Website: lowes
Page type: order-tracking
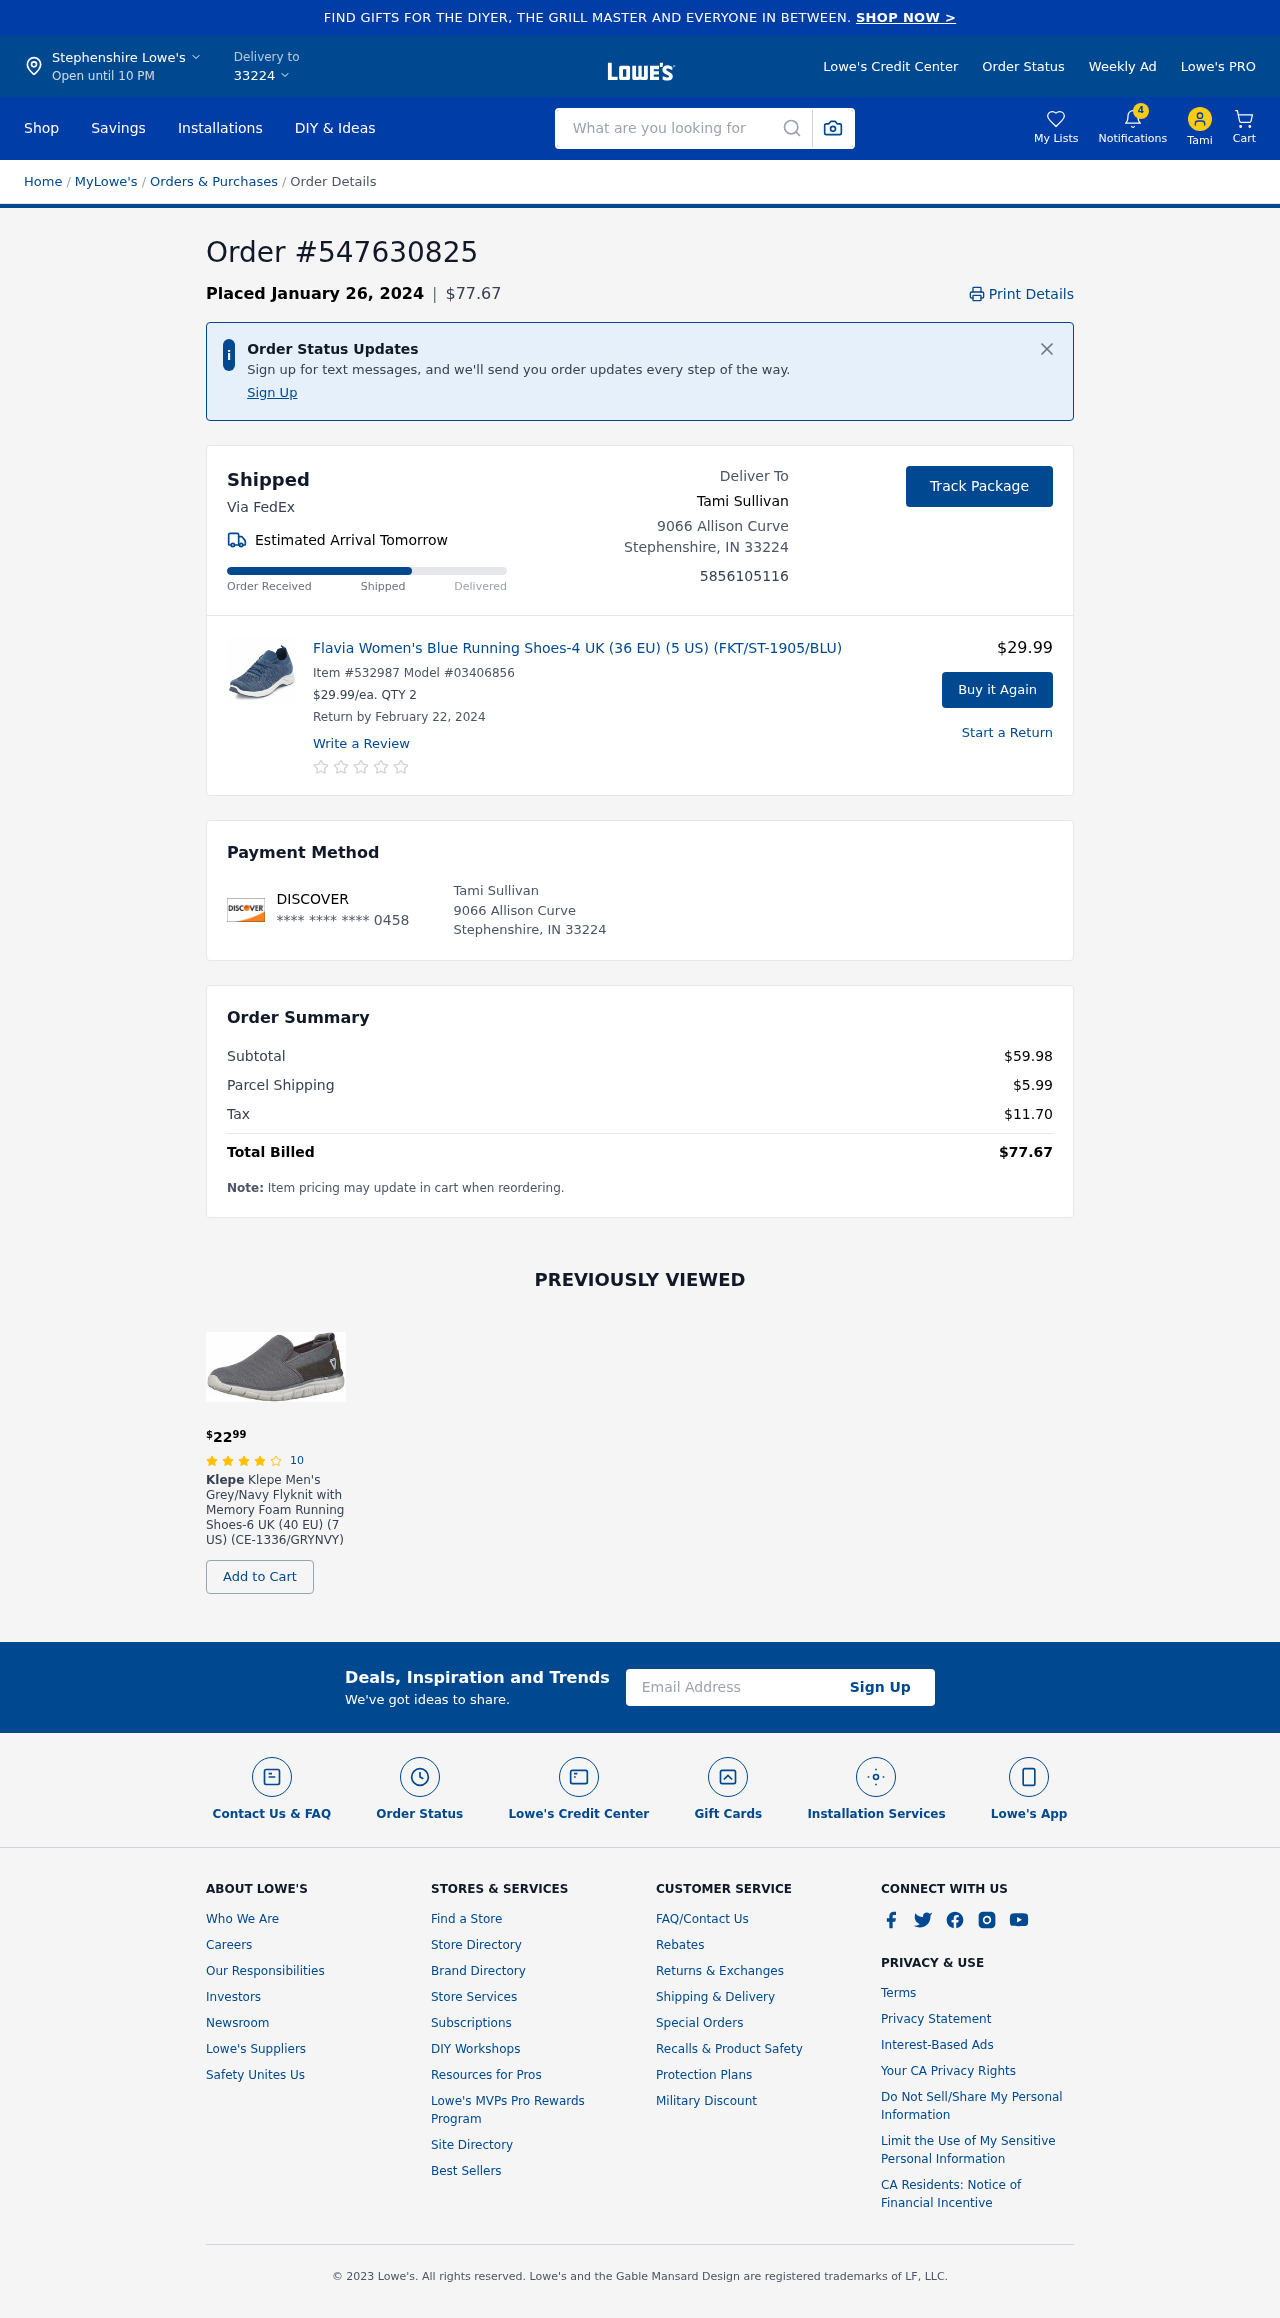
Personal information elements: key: PII_CARD_LAST4
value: **** **** **** 0458
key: PII_CARD_TYPE
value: DISCOVER
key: PII_CITY
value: Stephenshire Lowe's
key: PII_CITY_STATE_ZIP
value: Stephenshire, IN 33224
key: PII_EMAIL
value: tami.sullivan@yahoo.com
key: PII_FIRSTNAME
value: Tami
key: PII_FULLNAME
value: Tami Sullivan
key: PII_PHONE
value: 5856105116
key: PII_POSTCODE
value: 33224
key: PII_STREET
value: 9066 Allison Curve
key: PII_FULLNAME2
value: Tami Sullivan
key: PII_STREET2
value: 9066 Allison Curve
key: PII_CITY_STATE_ZIP2
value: Stephenshire, IN 33224
Product elements: key: PRODUCT1_NAME
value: Flavia Women's Blue Running Shoes-4 UK (36 EU) (5 US) (FKT/ST-1905/BLU)
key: PRODUCT1_PRICE
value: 29.99
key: PRODUCT1_QUANTITY
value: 2
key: PRODUCT2_BRAND
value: Klepe
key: PRODUCT2_NAME
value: Klepe Men's Grey/Navy Flyknit with Memory Foam Running Shoes-6 UK (40 EU) (7 US) (CE-1336/GRYNVY)
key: PRODUCT2_NUM_RATINGS
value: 10
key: PRODUCT2_PRICE
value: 22.99
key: PRODUCT2_RATING
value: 4.1
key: PRODUCT1_ITEM
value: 532987
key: PRODUCT1_MODEL
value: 03406856
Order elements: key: ORDER_ID
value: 547630825
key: ORDER_DATE
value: Placed January 26, 2024
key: ORDER_TOTAL
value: $77.67
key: ORDER_DELIVERY_DATE
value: Estimated Arrival Tomorrow
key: ORDER_RETURN_BY_DATE
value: Return by February 22, 2024
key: ORDER_SUBTOTAL
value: $59.98
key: ORDER_SHIPPING_COST
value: $5.99
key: ORDER_TAX
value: $11.70
Search elements: key: HEADER_SEARCH
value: What are you looking for
Other elements: key: NOTIFICATION_COUNT
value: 4